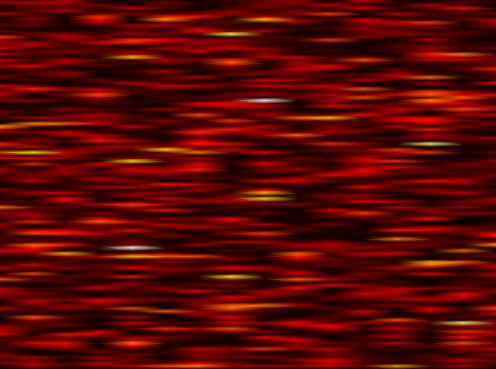
Label: FOFDM